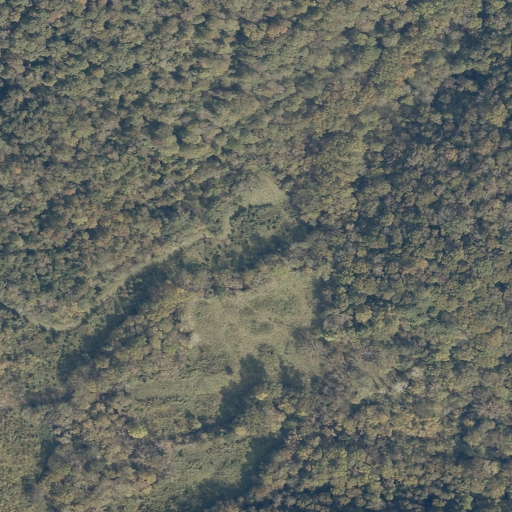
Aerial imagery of valley in Tennessee named Mill Hollow containing deciduous forest, pasture, mixed forest, and open development